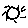
Label: sun